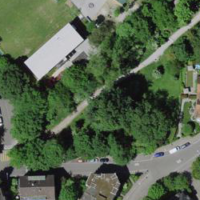
EUNIS habitat code: 53
Species observed at this site:
Certhia brachydactyla
Lythrum salicaria
Corvus corone
Falco subbuteo
Dendrocopos major
Aegithalos caudatus
Buteo buteo
Sylvia atricapilla
Strix aluco
Spinus spinus
Muscicapa striata
Phylloscopus collybita
Poecile palustris
Larus michahellis
Erithacus rubecula
Pica pica
Phoenicurus ochruros
Sitta europaea
Garrulus glandarius
Falco tinnunculus
Picus viridis
Grus grus
Cyanistes caeruleus
Lophophanes cristatus
Anas platyrhynchos
Sturnus vulgaris
Chloris chloris
Troglodytes troglodytes
Streptopelia decaocto
Ciconia ciconia
Fringilla coelebs
Regulus ignicapilla
Passer domesticus
Coloeus monedula
Carduelis carduelis
Turdus merula
Columba palumbus
Phalacrocorax carbo
Tachymarptis melba
Fringilla montifringilla
Parus major
Milvus migrans
Milvus milvus
Regulus regulus
Coccothraustes coccothraustes
Accipiter nisus